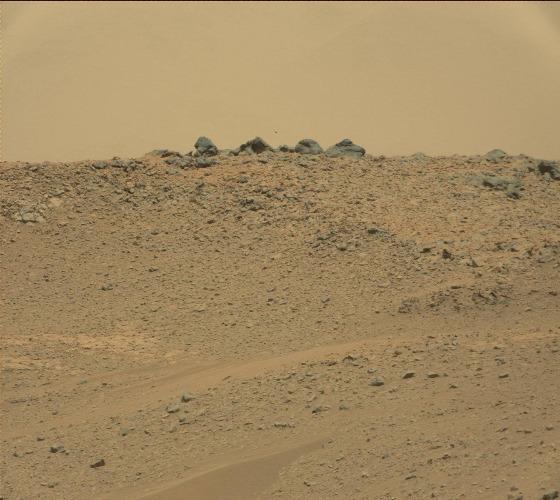
Terrain classes present: Gravel / Sand / Soil, Rock, Sky / Distant Mountains